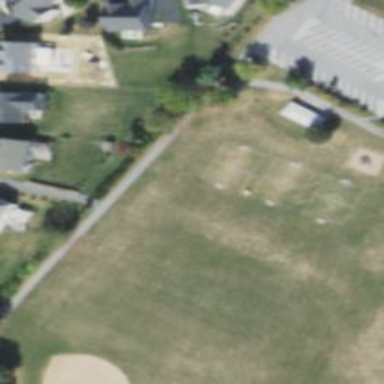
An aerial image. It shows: Soccer pitch designated for leisure and sports activities.